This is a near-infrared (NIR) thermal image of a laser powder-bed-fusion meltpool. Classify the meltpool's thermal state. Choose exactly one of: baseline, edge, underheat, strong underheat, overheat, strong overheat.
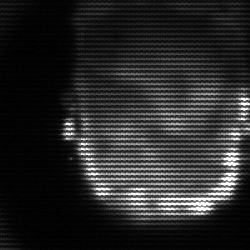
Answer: baseline